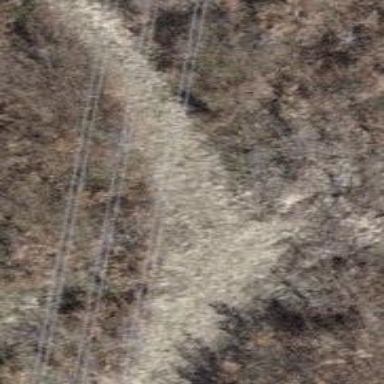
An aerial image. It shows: Track with very rough surface.